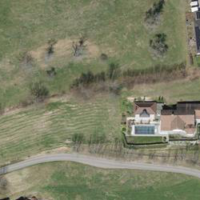
EUNIS habitat code: 24
Species observed at this site:
Clinopodium vulgare